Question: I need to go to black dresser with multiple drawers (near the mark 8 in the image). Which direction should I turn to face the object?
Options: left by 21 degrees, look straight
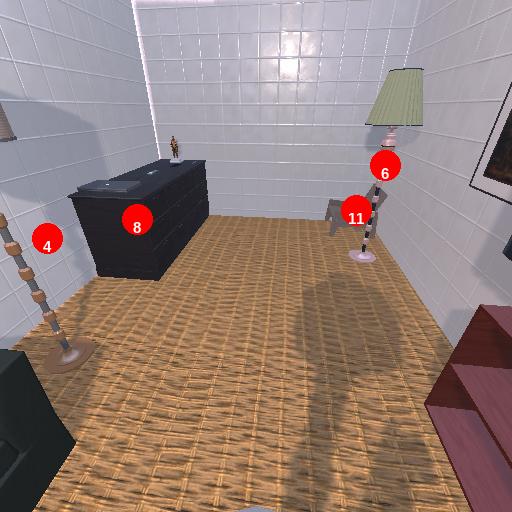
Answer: left by 21 degrees